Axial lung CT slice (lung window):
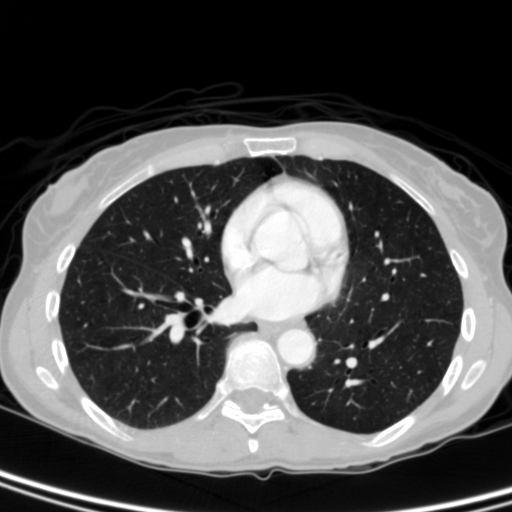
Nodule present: no